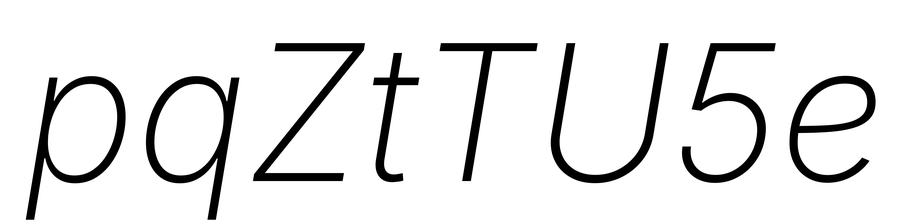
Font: Inter-Italic_ExtraLight_Italic